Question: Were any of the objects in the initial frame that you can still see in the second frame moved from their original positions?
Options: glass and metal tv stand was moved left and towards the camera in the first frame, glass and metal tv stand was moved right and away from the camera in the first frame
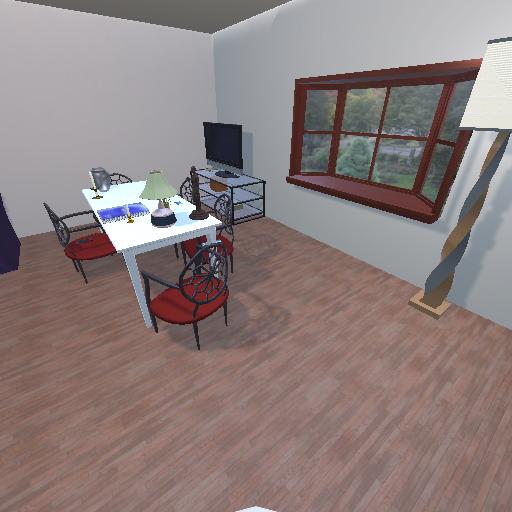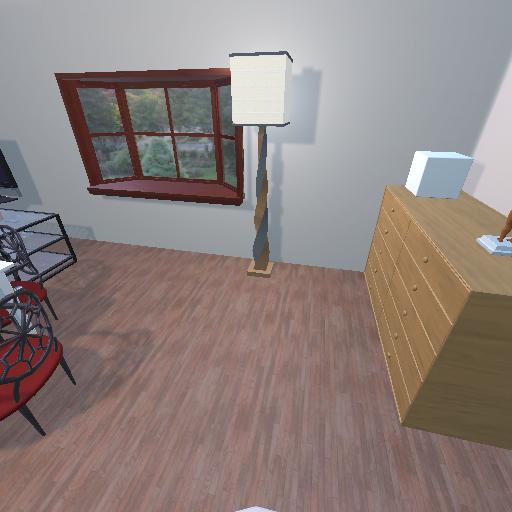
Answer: glass and metal tv stand was moved left and towards the camera in the first frame